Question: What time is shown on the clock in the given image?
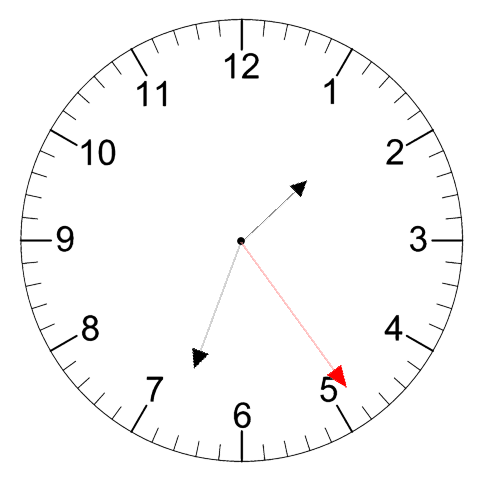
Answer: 01:33:24